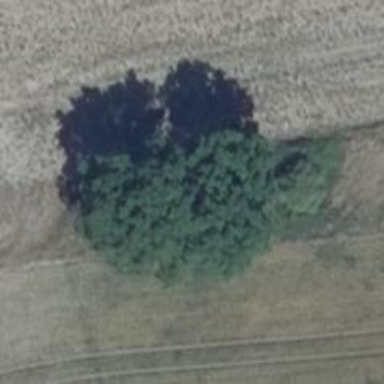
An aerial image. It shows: Hunting stand.